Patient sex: F
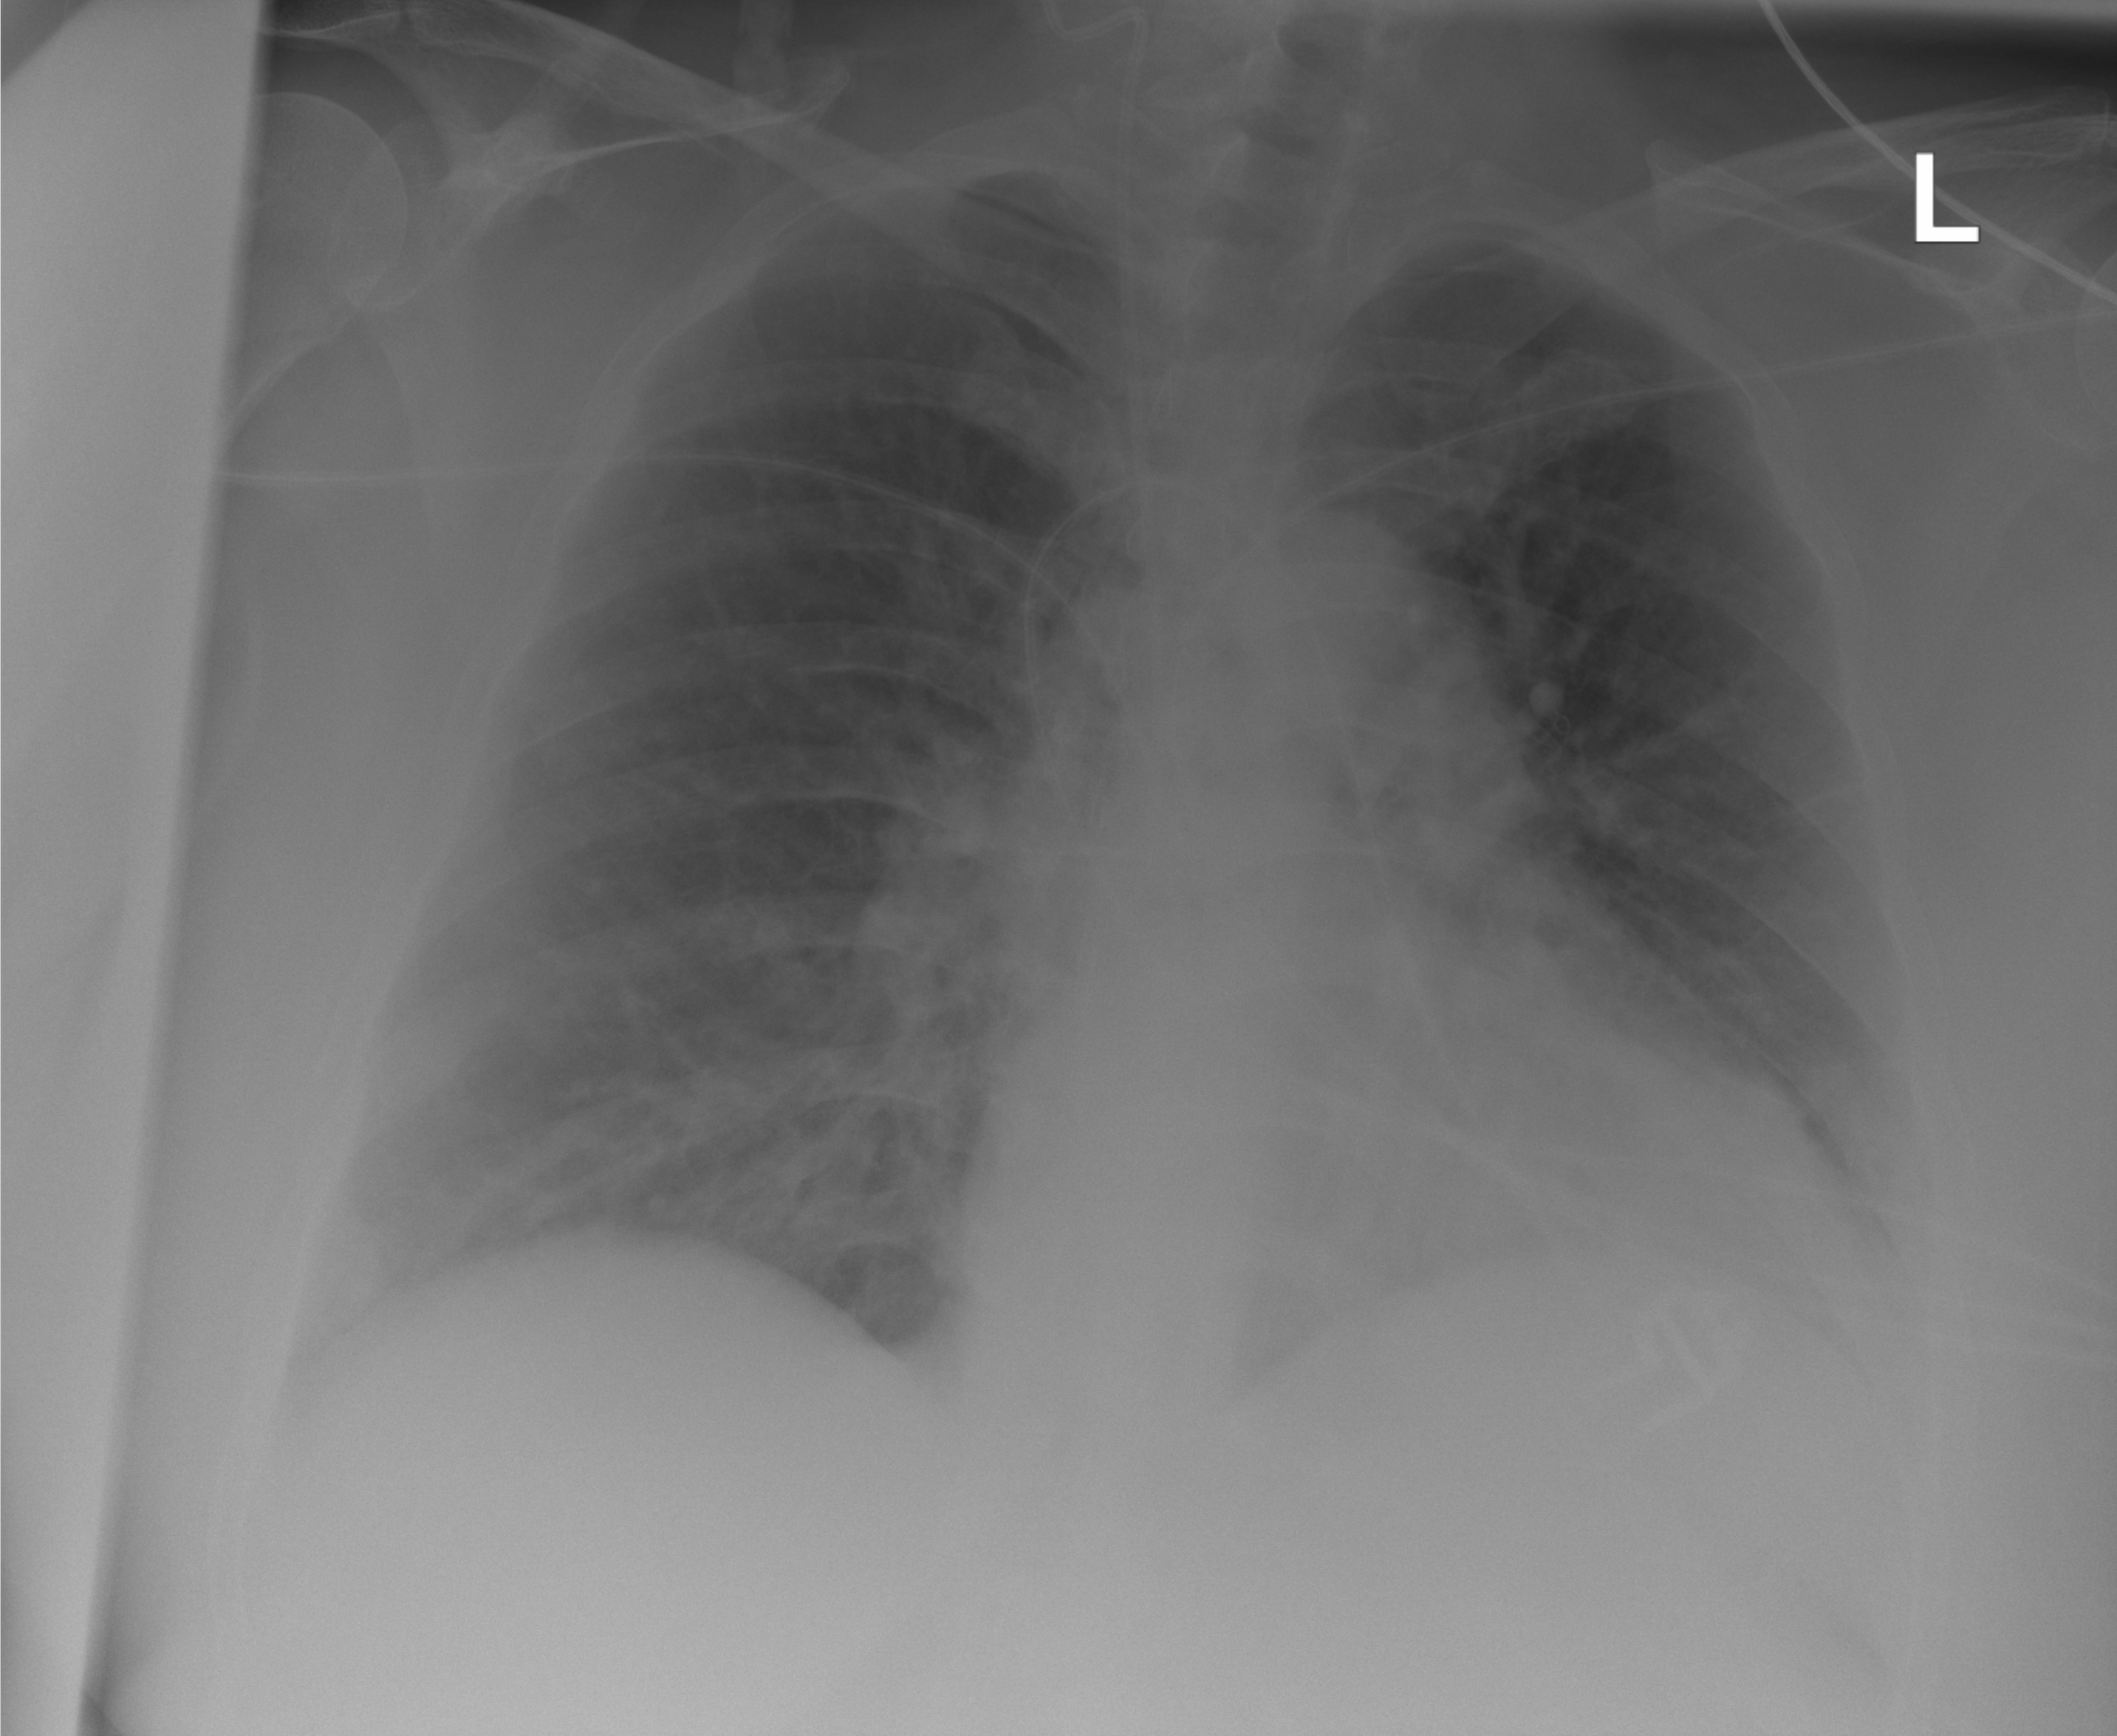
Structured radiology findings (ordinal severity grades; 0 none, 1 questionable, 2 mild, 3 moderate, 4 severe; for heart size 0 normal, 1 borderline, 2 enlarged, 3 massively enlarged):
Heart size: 0
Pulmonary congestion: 2
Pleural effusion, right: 2
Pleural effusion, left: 2
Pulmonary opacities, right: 0
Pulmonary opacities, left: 0
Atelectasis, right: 2
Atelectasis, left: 2